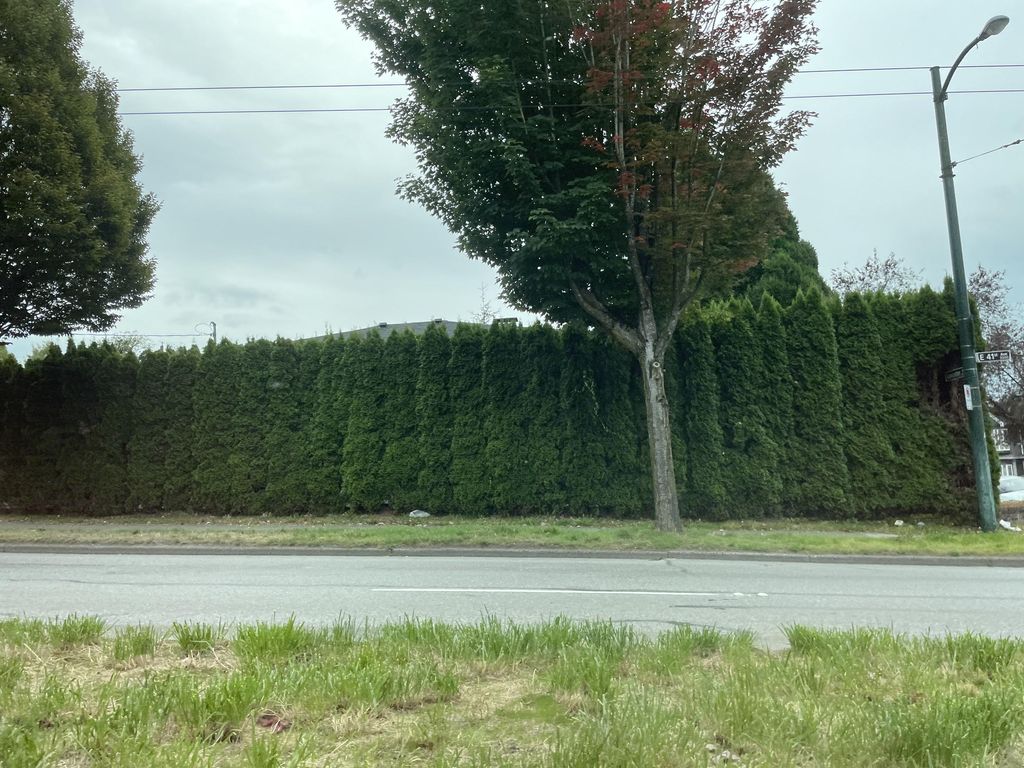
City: vancouver